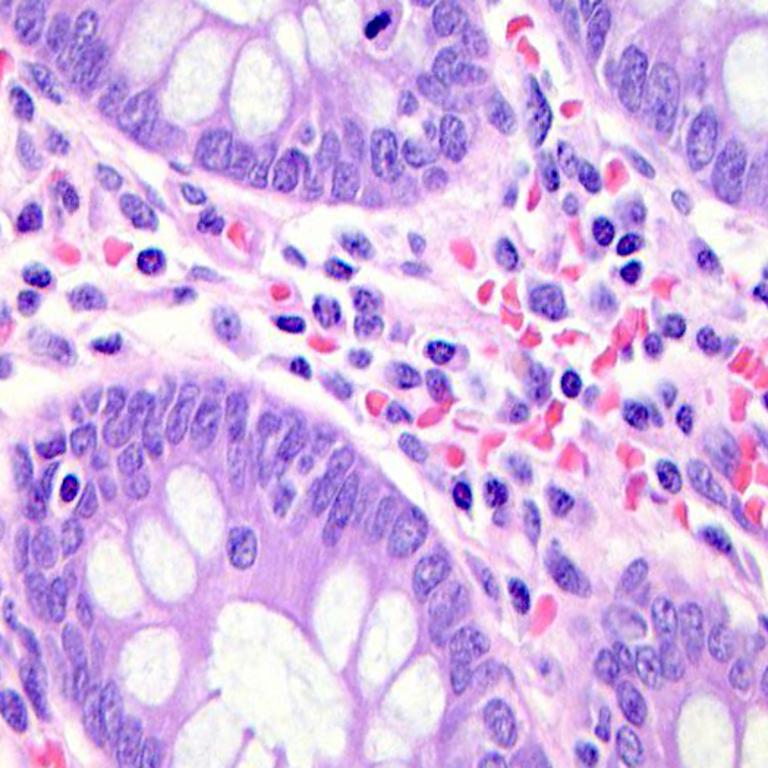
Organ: colon
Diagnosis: benign